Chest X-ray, PA view. Patient: 82 years old, sex F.
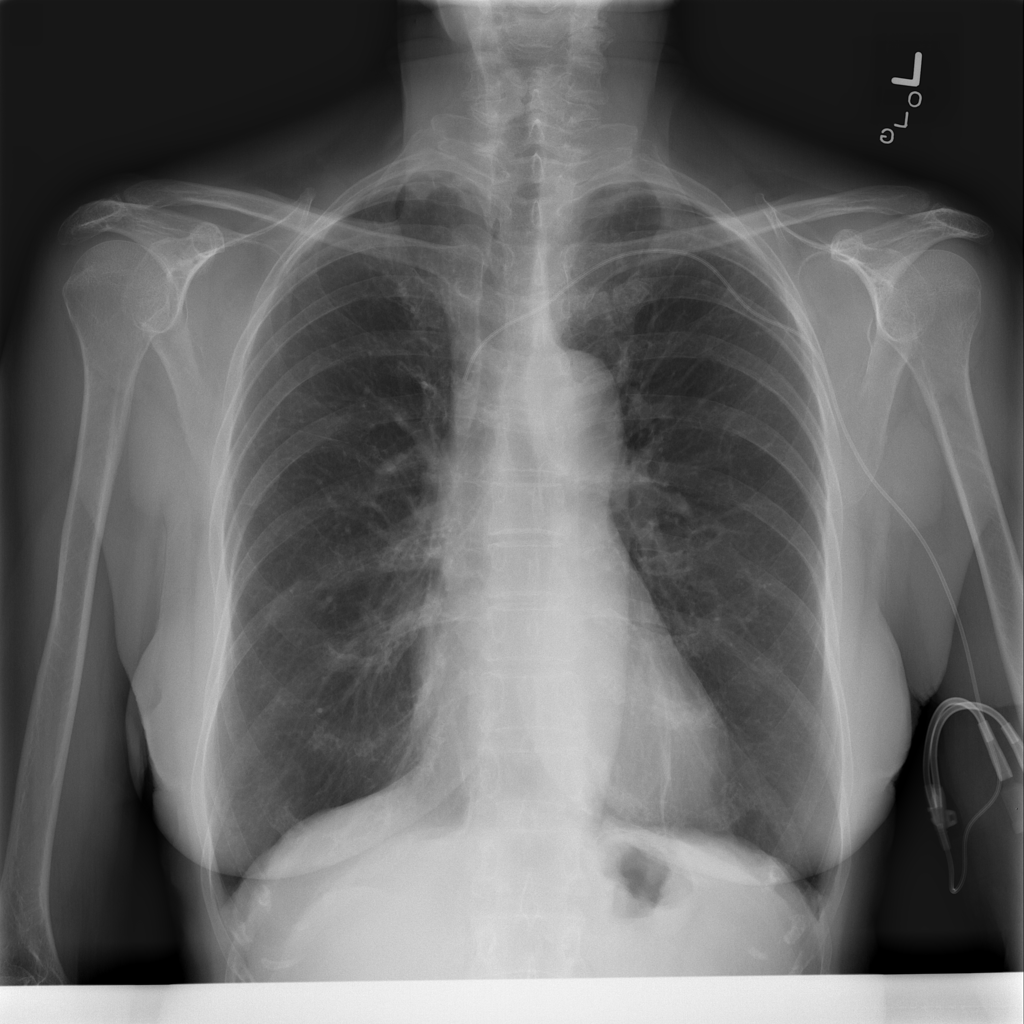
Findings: Atelectasis